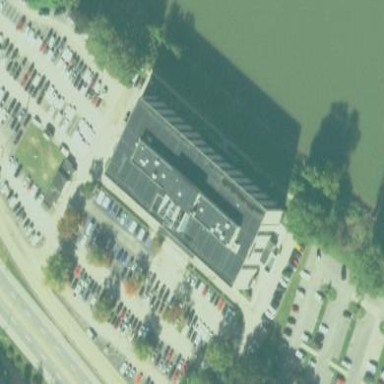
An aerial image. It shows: Office building.